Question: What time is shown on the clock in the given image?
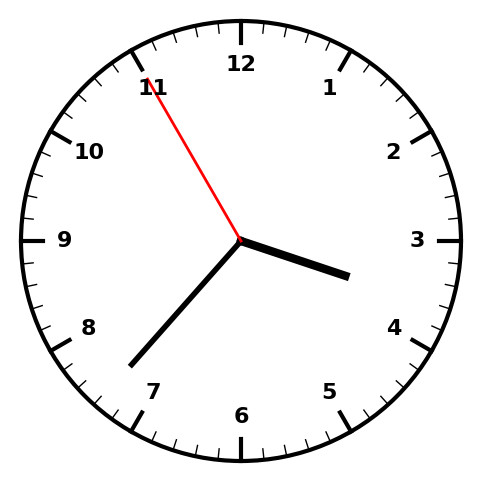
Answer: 03:36:55